Question: When I try to load data from iCloud using Swift, the app crashes with this error. Why is that? I can't seem to find the bug?

'''
func LoadEvents() {
let predicate:NSPredicate = NSPredicate(value: true)
let query:CKQuery = CKQuery(recordType: "Data", predicate: predicate)
query.sortDescriptors = [NSSortDescriptor(key: "creationDate", ascending: false)]
if let database = self.publicDatabase {
database.performQuery(query, inZoneWithID: nil, completionHandler: { (records:[AnyObject]!, error:NSError!) in
if error != nil {
self.alert("Error: \(error.localizedDescription)", Message: "Make sure iCloud is turned on and you are connected to the internet")
} else {
dispatch_async(dispatch_get_main_queue()) {
self.EventsArray.removeAll(keepCapacity: false)
for record in records {
let usernameRecord:CKRecord = record as CKRecord
self.EventsArray.insert(usernameRecord.objectForKey("Events") as String, atIndex: 0)
println("1")
}
//update data
self.collectionView.reloadData()
}
}
})
}
}
'''
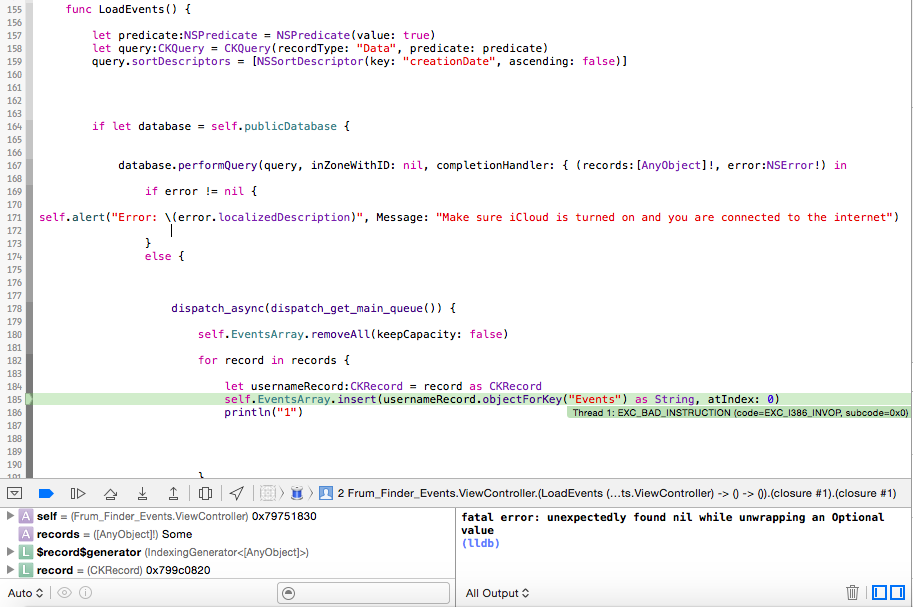
Answer: The record that you are reading probably does not have a field named Events. So the objectForKey will return nil which cannot be casted to string. You could solve this by using 'as? String' or use:
'''
if let event = usernameRecord.objectForKey("Events") as? String{
self.EventsArray.insert(event, atIndex: 0)
}
'''